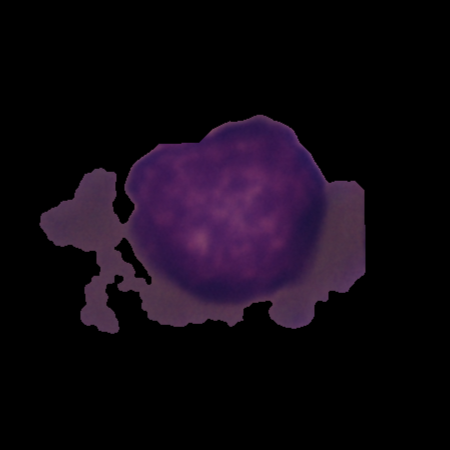
Label: cancer